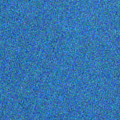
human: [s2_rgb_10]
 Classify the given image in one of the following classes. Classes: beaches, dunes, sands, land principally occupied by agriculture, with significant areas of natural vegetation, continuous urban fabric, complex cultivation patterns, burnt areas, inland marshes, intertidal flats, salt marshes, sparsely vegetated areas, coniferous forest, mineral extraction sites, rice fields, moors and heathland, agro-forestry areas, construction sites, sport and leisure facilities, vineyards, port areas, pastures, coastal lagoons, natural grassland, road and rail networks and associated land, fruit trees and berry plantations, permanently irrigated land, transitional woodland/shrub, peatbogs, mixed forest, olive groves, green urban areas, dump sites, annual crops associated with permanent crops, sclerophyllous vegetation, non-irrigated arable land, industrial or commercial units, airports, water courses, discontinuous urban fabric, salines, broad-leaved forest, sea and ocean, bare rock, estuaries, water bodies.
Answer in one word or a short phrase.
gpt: sea and ocean